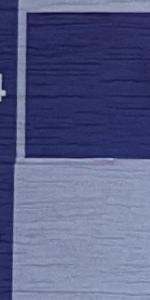
Label: Empty